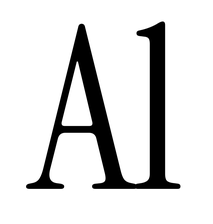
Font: InstrumentSerif-Regular